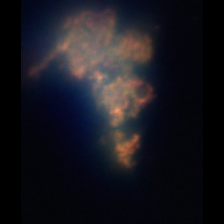
Taxon: Unknown_detritus
Group: Unknown